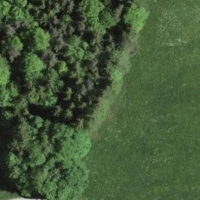
EUNIS habitat code: 44
Species observed at this site:
Lathyrus vernus